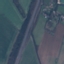
Land use / land cover class: Highway